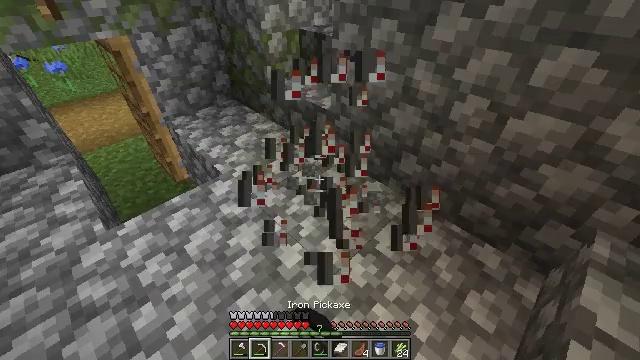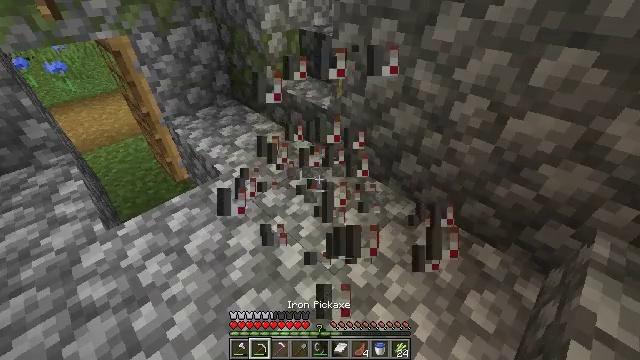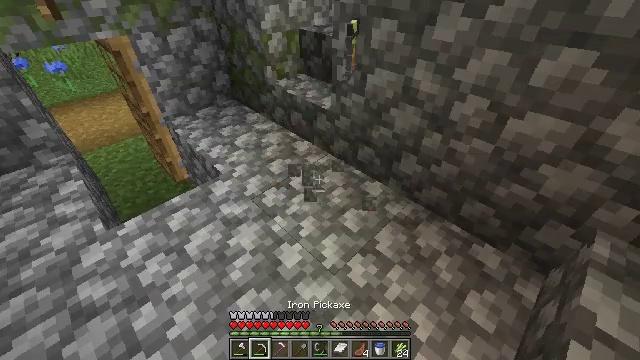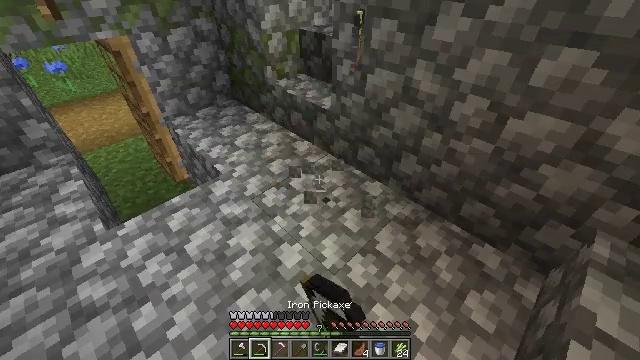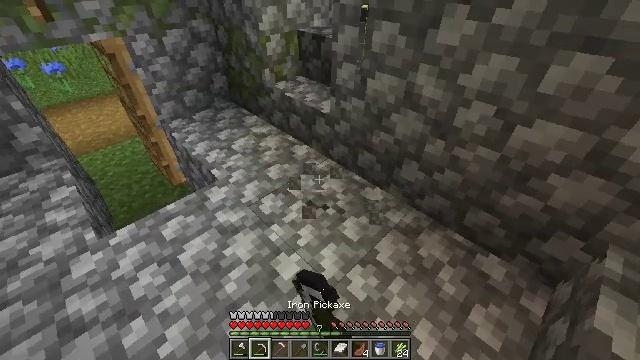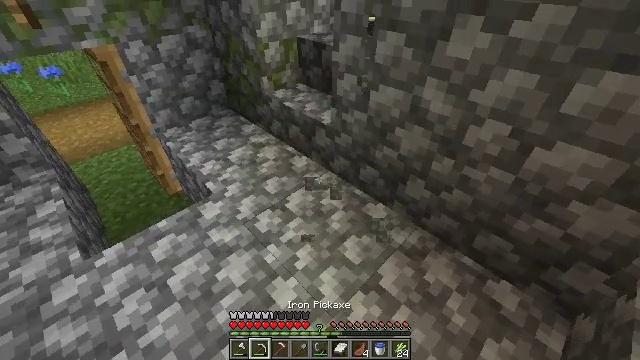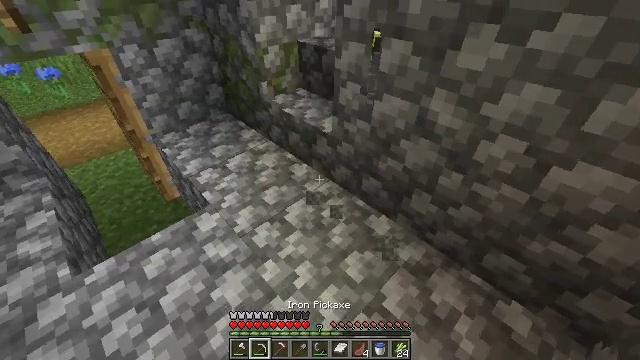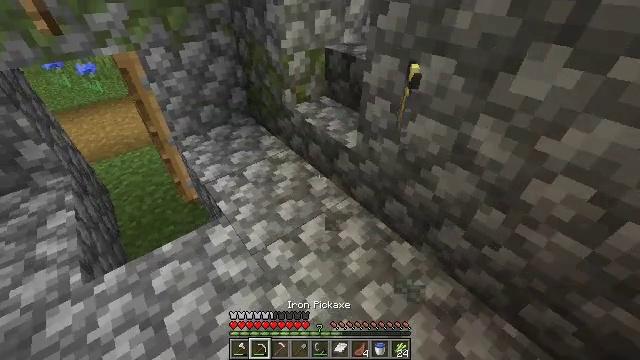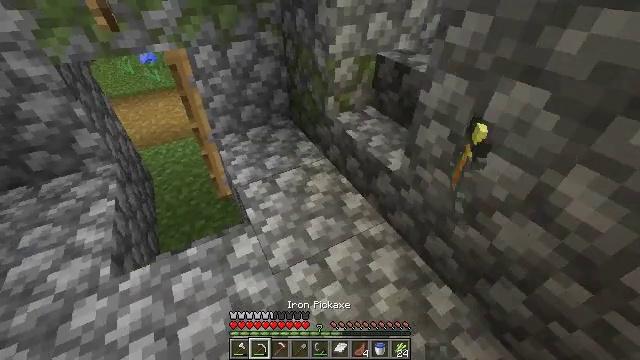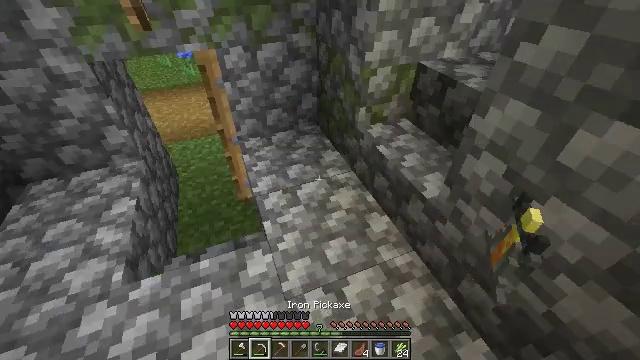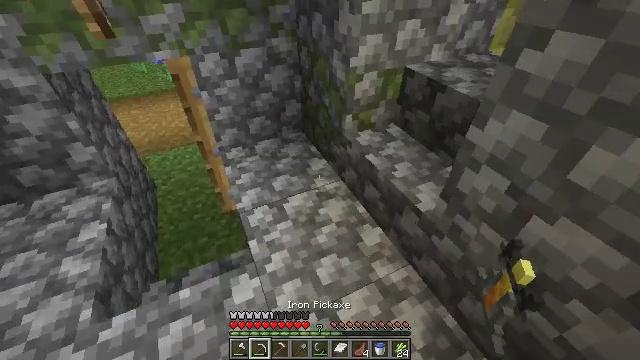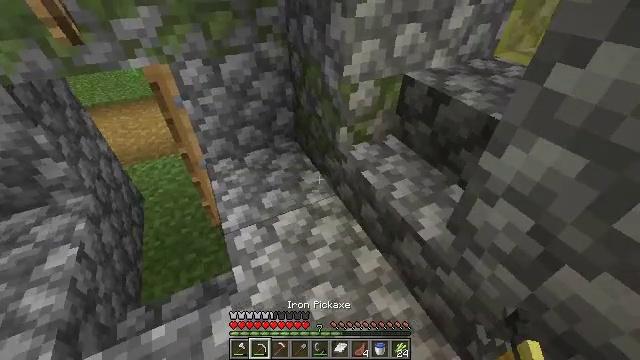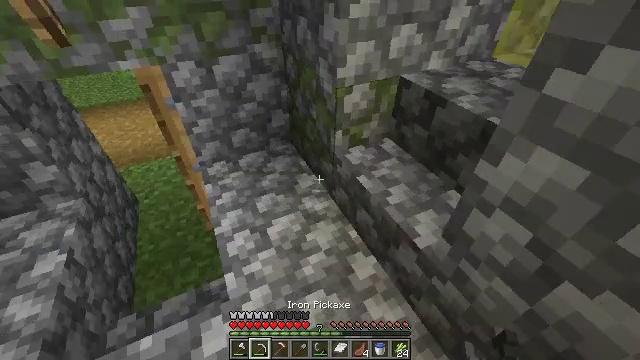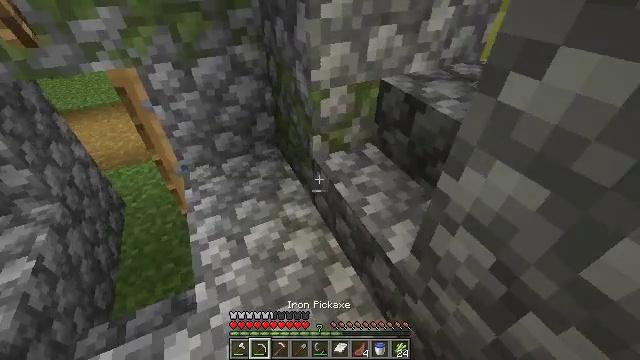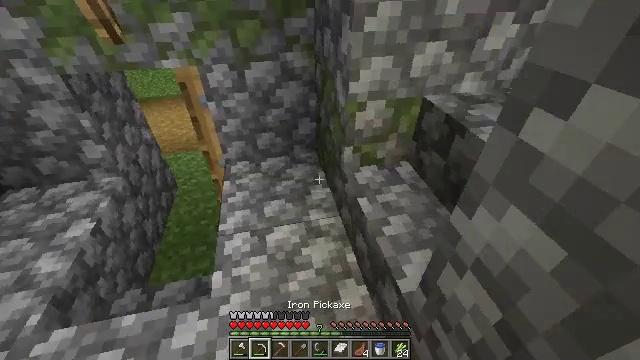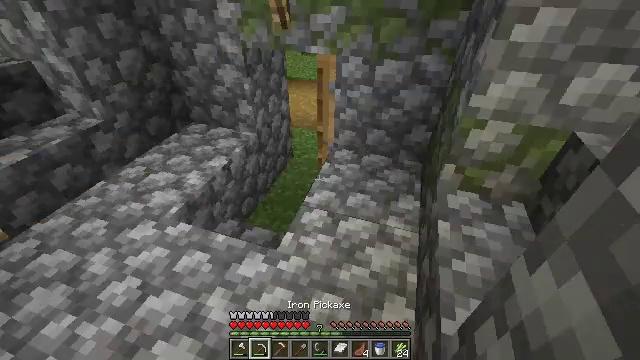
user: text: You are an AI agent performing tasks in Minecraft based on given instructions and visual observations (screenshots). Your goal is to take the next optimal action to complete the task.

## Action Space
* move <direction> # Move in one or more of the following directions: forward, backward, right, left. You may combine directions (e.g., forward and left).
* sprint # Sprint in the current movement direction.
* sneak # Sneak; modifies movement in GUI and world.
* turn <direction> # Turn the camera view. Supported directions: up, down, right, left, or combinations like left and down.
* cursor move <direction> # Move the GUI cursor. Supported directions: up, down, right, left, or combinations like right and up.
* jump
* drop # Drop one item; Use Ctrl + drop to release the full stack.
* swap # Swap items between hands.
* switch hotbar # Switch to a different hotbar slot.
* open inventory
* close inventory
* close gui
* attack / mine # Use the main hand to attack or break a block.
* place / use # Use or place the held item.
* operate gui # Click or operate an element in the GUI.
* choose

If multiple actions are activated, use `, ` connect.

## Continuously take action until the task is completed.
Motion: motion action
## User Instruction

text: Mine a hay block from the field.
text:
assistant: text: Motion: attack / mine
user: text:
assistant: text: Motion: attack / mine
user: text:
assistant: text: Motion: attack / mine
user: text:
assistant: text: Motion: move forward, attack / mine
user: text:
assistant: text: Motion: move forward
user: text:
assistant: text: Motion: move forward
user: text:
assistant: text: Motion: move forward, turn left
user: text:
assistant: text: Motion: move forward, turn left
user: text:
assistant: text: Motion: move forward, turn left
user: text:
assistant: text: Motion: move forward, turn right
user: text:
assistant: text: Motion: move forward and move right
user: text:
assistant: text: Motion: move right
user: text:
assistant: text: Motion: move right
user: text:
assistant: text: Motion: move right, turn left and up
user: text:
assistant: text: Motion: turn left
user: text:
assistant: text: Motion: turn left and up
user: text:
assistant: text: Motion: turn left and up
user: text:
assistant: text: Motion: turn left and up, open inventory
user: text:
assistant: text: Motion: open inventory
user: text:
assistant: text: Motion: no_op
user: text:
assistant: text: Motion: no_op
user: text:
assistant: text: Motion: no_op
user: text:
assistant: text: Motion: no_op
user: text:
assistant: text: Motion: cursor move left
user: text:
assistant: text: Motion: cursor move left, close inventory
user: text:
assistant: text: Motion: turn left and up
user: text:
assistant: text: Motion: turn left and up
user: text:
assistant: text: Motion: turn left and up
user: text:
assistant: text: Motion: move forward, turn up
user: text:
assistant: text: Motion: move forward, turn up